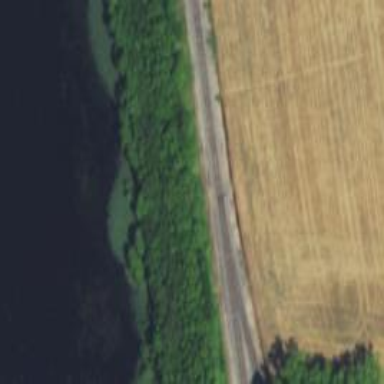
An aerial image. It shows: Rail spur service.